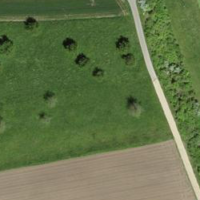
EUNIS habitat code: 40
Species observed at this site:
Milvus milvus
Falco tinnunculus